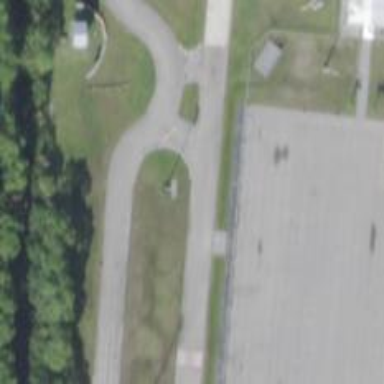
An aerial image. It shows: Motor sport raceway.